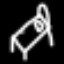
Label: bed